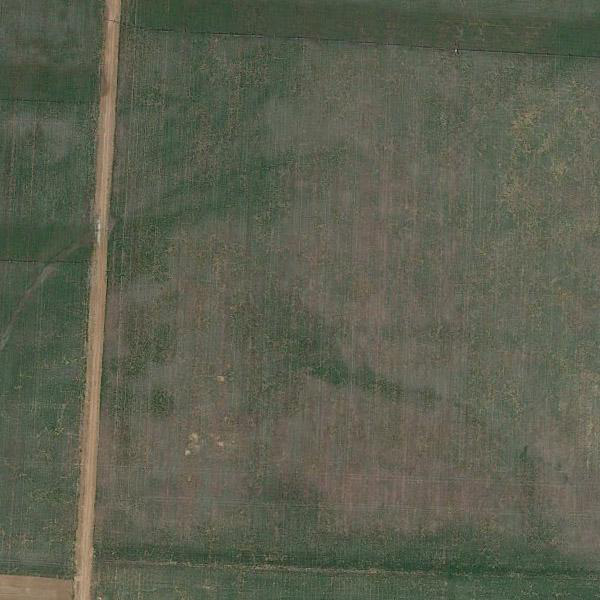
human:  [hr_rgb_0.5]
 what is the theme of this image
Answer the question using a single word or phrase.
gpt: meadow